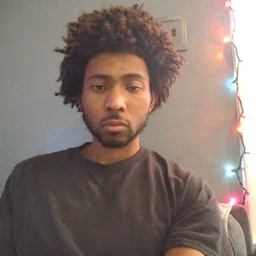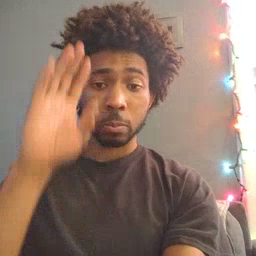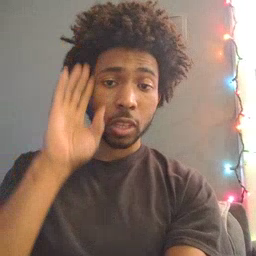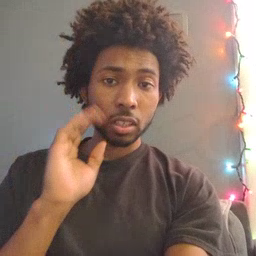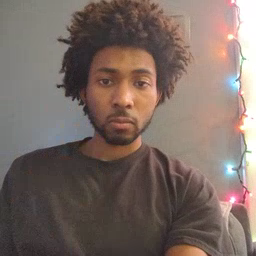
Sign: brown